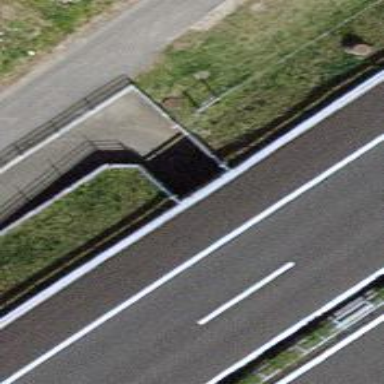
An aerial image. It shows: Track tunnel with grade1 tracktype.